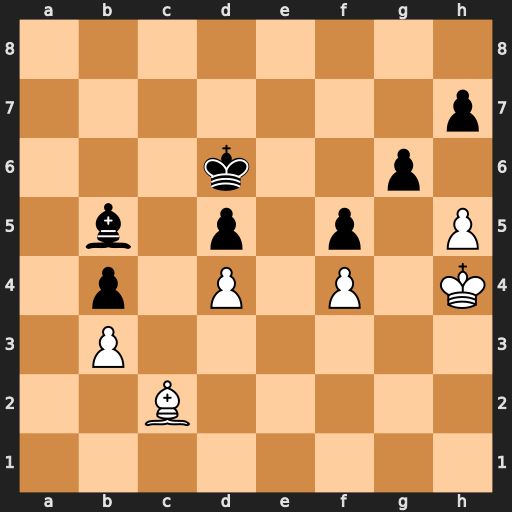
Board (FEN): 8/7p/3k2p1/1b1p1p1P/1p1P1P1K/1P6/2B5/8
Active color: w
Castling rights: -
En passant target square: -
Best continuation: hxg6 hxg6 Kg5 Be2 Kxg6